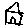
Label: house